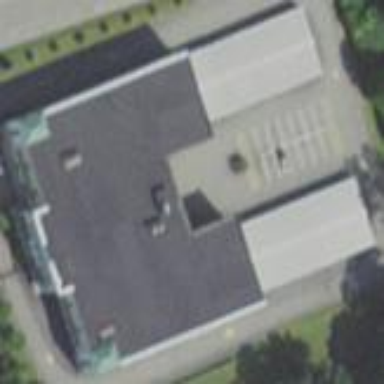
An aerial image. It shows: Building housing storage rental shop.